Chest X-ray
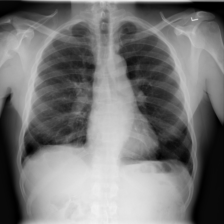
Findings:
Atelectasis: negative
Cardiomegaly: negative
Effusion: negative
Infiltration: negative
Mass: negative
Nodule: negative
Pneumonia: negative
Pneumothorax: negative
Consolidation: negative
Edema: negative
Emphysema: negative
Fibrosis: negative
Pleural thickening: negative
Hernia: negative